Question: When I 'addSubview:' nothing shows up. I set text and color to see it. Also if I manually add the view to the custom view in the UI bulder in xcode it shows up just fine with the text and color.
.m file
'''
- (void)displayString:(NSString *)title {
NSRect frame = NSMakeRect(10, 10, 200, 17);
NSTextfield *newfield = [[NSTextField alloc] initWithFrame:frame];
[newfield setBezeled:NO];
[newfield setDrawsBackground:NO];
[newfield setEditable:NO];
[newfield setSelectable:NO];
[newfield setStringValue:title];
[newfield setTextColor:[NSColor blueColor]];
[test addSubview:newfield];
if([test.subviews containsObject:newfield]){
NSLog(@"view there"); // i get this message
}
if([newfield isHidden]){
NSLog(@"view hidden"); //i dont get this message
}
NSLog(@"view set");
}
'''
'test' is a 'NSView' (Custom view is what xcode calls it) that I have properly linked in.
So when I create the text field and add it to the 'NSView' manually and then run that same code by adding text and color all works fine, this issue arrises when I try programmatically setting the view. Also I made sure it wasn't my creating of the view, as I have tried creating the view in the builder and not placing it in the 'NSView' and then trying 'addSubview:' but that also does not work. Let me know if you need more code.
DEVELOPMENT:
If the nsview (custom view) has an element already in it (manually added and can be anything) and I add the text field it works (I get both views in the nsview)? The subview is tested for and there, just cant see it.

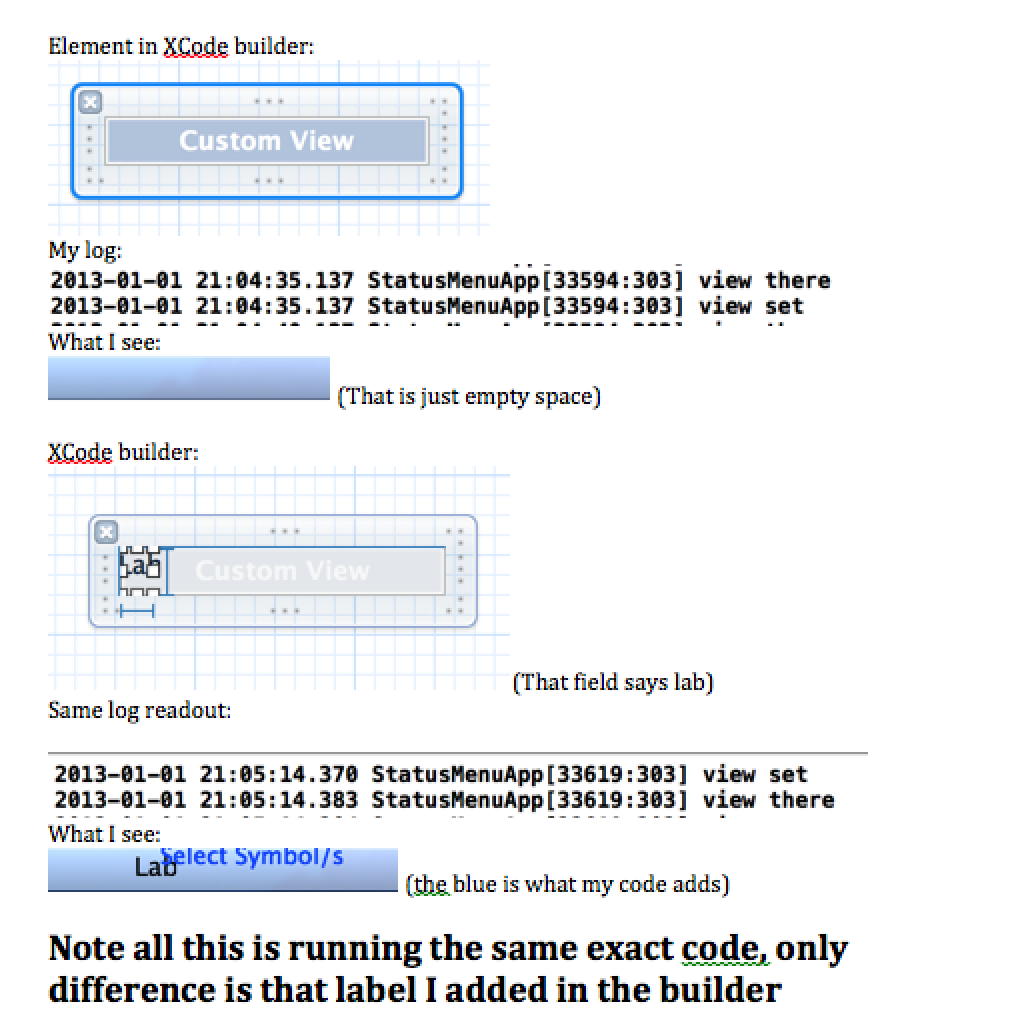
Answer: You have to call 'initWithFrame:' instead of just 'init'
'''
- (void)displayString:(NSString *)title {
NSRect frame = NSMakeRect(10, 10, 200, 200);
NSTextField *newfield = [[NSTextField alloc] initWithFrame:frame];
[newfield setStringValue:title];
[newfield setTextColor:[NSColor blueColor]];
[test addSubview:newfield];
NSLog(@"view set");
}
'''